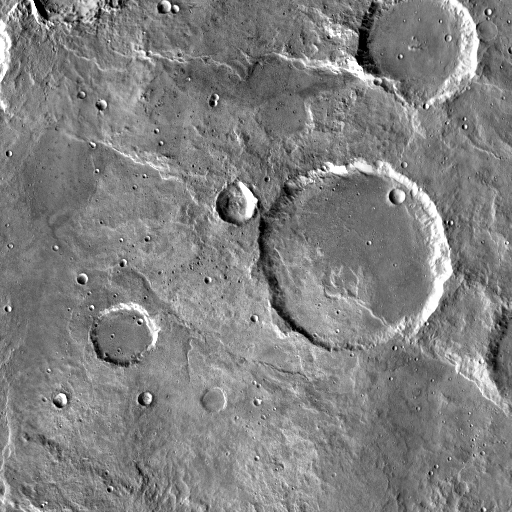
Crater classes present: Background, Other, Layered, Buried